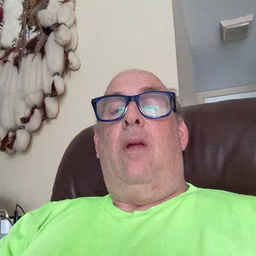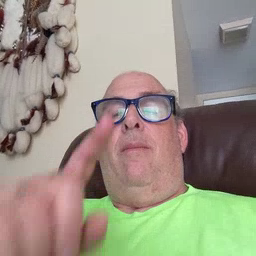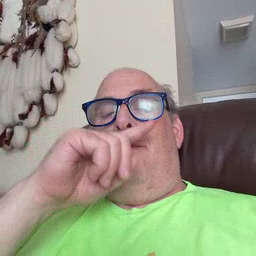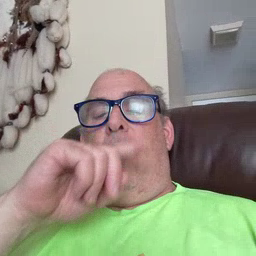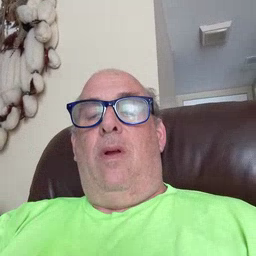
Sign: mouse